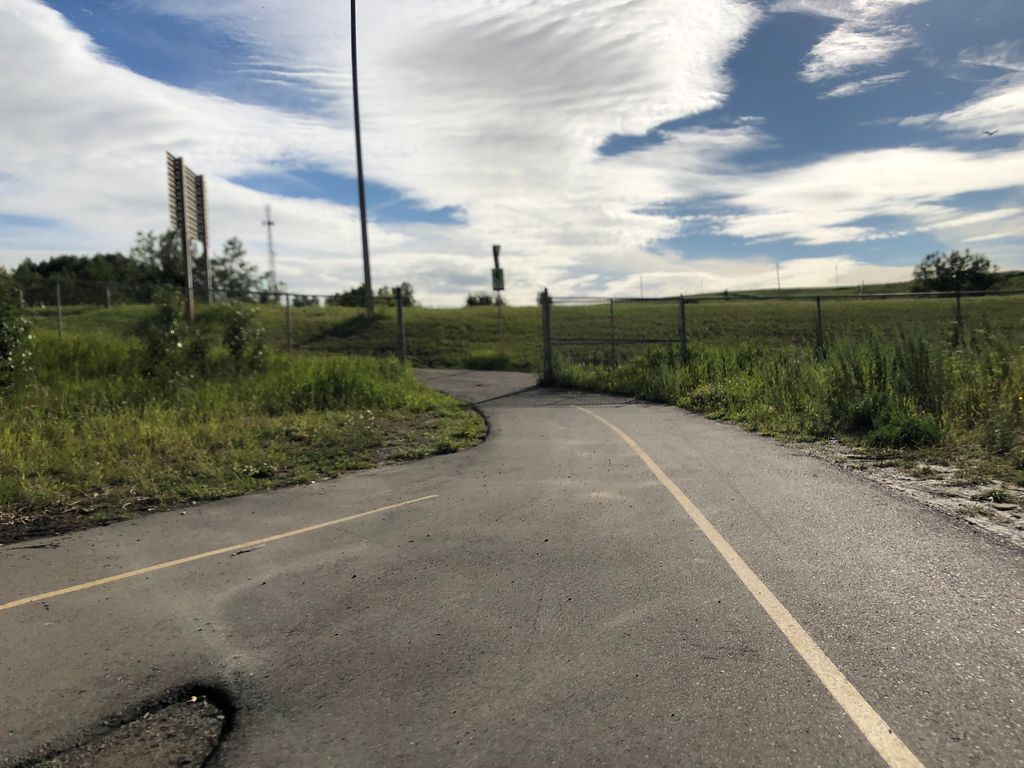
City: calgary